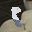
Label: 8